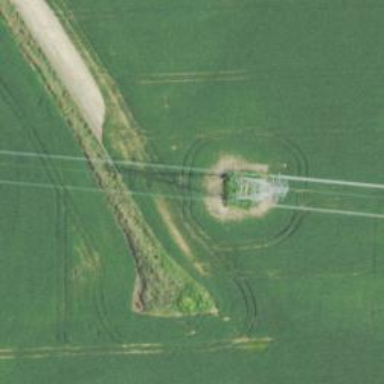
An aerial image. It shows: Lattice structure tower.